Field crop: tomato
Growth stage: 2
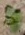
Species: solanum